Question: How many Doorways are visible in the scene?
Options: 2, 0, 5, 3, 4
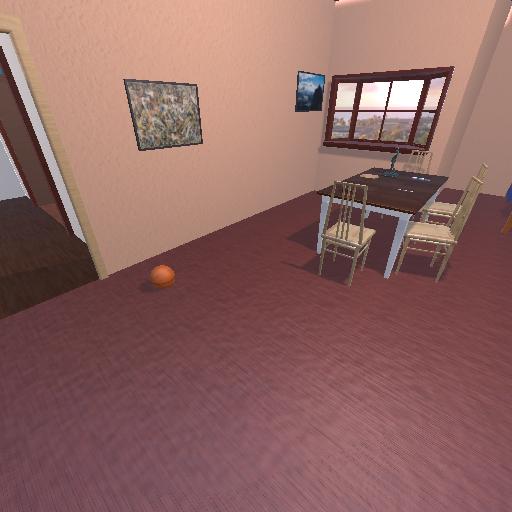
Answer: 2